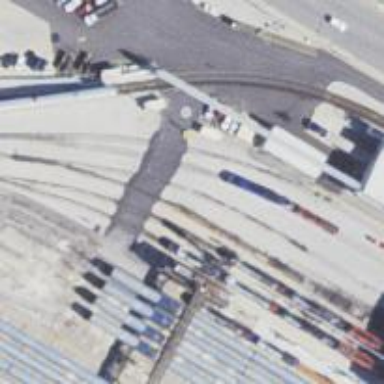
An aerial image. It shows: Railway yard in service.